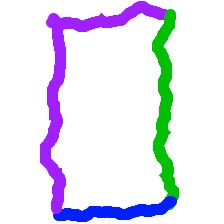
Shape: rectangle